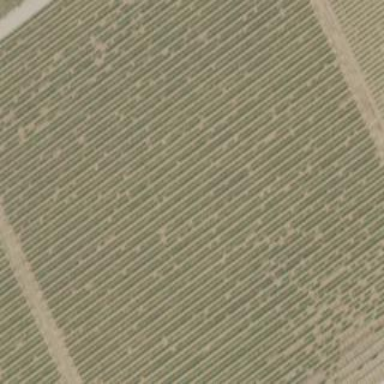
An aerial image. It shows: Vineyard where grapes are grown.